Interaction volume radius: 5 \u00c5
Interaction volume height: 10 \u00c5
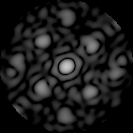
Disorder parameter: 0.4942